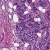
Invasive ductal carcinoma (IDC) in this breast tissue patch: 1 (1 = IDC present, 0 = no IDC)